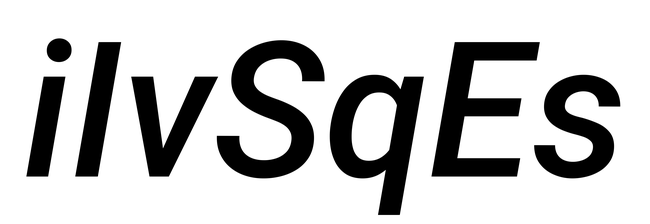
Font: Roboto-Italic_Medium_Italic